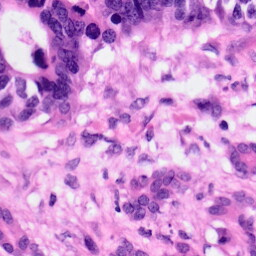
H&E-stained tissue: Pancreatic